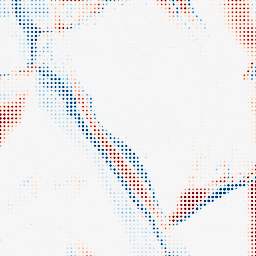
Category: morphological
Decomposition family: morphological_ellipse
Decomposition parameters: operation: average
width: 10
height: 50
Upsampling method: sinc_blackman
Upsampling parameters: scale: 8
kernel_size: 4
Upsampling scale: 8